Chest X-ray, PA view. Patient: 33 years old, sex M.
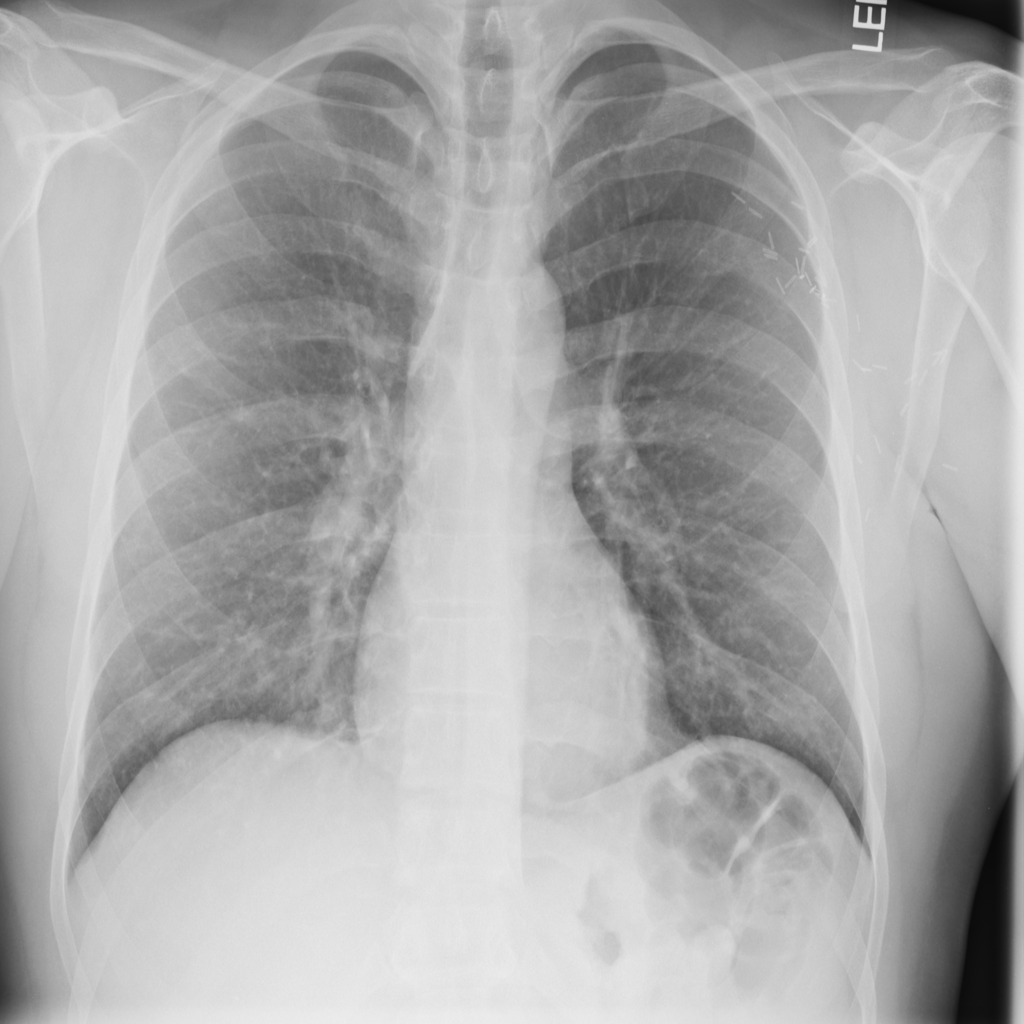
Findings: No Finding